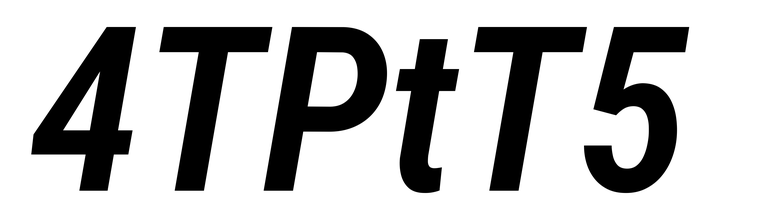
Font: Roboto-Italic_Condensed_SemiBold_Italic